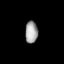
Tissue: lung
Cell type: Myeloid cells
Senescence score: 0.6466
Nuclear area (px): 273
Mean DAPI intensity: 159.744